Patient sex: M
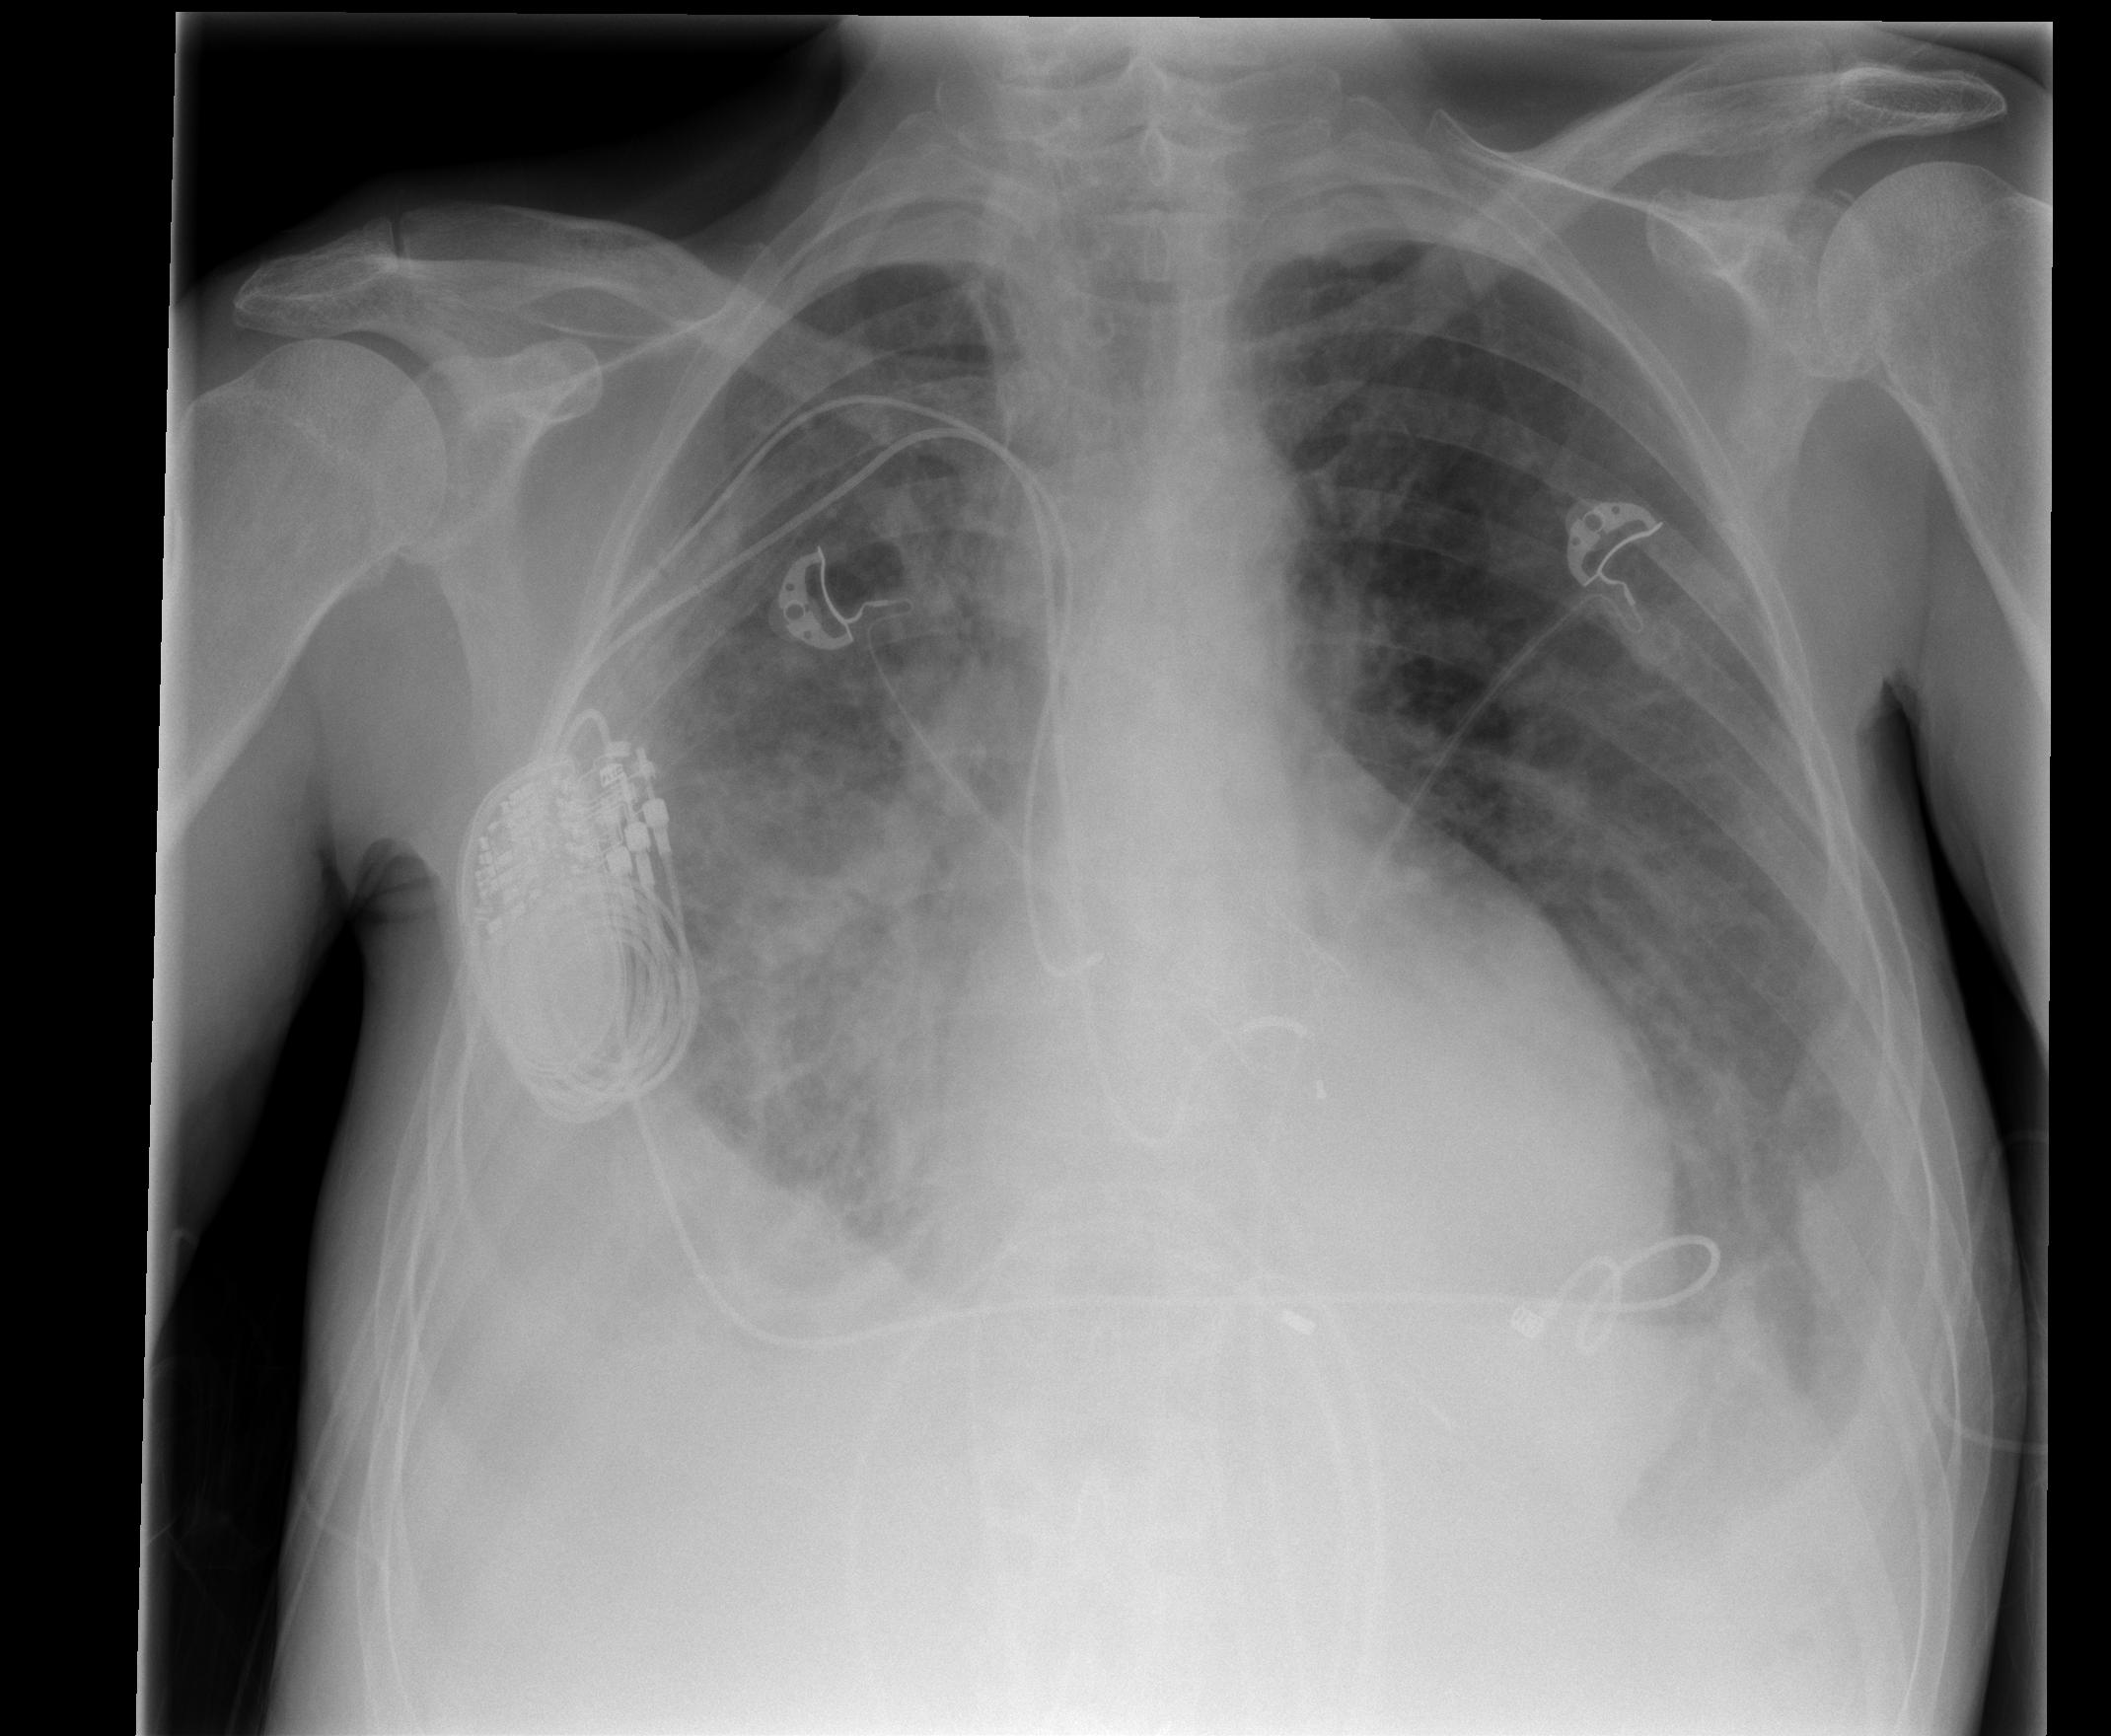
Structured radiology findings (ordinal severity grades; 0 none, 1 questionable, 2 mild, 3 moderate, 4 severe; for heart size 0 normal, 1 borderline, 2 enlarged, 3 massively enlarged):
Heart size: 2
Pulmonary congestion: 2
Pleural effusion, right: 3
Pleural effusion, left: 2
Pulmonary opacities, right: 3
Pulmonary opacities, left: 2
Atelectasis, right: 3
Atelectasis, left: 2